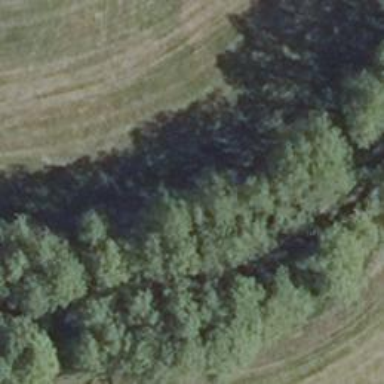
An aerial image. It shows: Row of trees in natural setting.